Question: Basically I want to achieve is a collection of rectangles right next to each other, that I can control from an array. I can't seem to find any reliable information on something this stupidly simple, as most tutorials take too big a jump for me to find helpful. So far I can't even get it to render the grid, it draws it incredibly large. (For some reason?)
# The Source
'''
#include <cstdlib>
#include <iostream>
#include <GLUT/GLUT.h>
void display();
void resize(int, int);
void timer(int);
#define SCREEN 512
#define REFRESH 30
const int GRID = 8;
/* Main function: GLUT runs as a console application starting at main() */
int main(int argc, char** argv) {
glutInit(&argc, argv); // Initialize GLUT
glutCreateWindow("OpenGL Setup Test"); // Create a window with the given title
glutInitWindowSize(SCREEN, SCREEN); // Set the window's initial width & height
glutTimerFunc(0, timer, 0);
glutInitWindowPosition(0, SCREEN); // Position the window's initial top-left corner
glutDisplayFunc(display); // Register display callback handler for window re-paint
glutInitDisplayMode(GLUT_DOUBLE);
glutReshapeFunc(resize);
glutMainLoop(); // Enter the event-processing loop
return 0;
}
/* Handler for window-repaint event. Call back when the window first appears and
whenever the window needs to be re-painted. */
void display() {
glClearColor(0.0f, 0.0f, 0.0f, 1.0f); // Set background color to black and opaque
glClear(GL_COLOR_BUFFER_BIT); // Clear the color buffer (background)
glMatrixMode(GL_MODELVIEW); // To operate on Model-View matrix
glLoadIdentity();
for(int x=0; x < SCREEN; x+=GRID)
{
for(int y=0; y < SCREEN; y+=GRID)
{
// Draw a Red 1x1 Square centered at origin
glPushMatrix();
glTranslatef((1.0f/x)*GRID, (1.0f/y)*GRID, 0);
//std::cout << (GLfloat)1/x << " : " << (GLfloat)1/y << std::endl;
glBegin(GL_QUADS); // Each set of 4 vertices form a quad
glColor3f(1.0f, 0.0f, 0.0f); // Red
glVertex2f(-1.0f/GRID, -1.0f/GRID); // x, y
glVertex2f( 1.0f/GRID, -1.0f/GRID);
glVertex2f( 1.0f/GRID, 1.0f/GRID);
glVertex2f(-1.0f/GRID, 1.0f/GRID);
glEnd();
glPopMatrix();
}
}
/*glBegin(GL_QUADS); // Each set of 4 vertices form a quad
glColor3f(1.0f, 0.0f, 0.0f); // Red
glVertex2f(-0.005, -0.005); // x, y
glVertex2f( 0.005, -0.005);
glVertex2f( 0.005, 0.005);
glVertex2f(-0.005, 0.005);
glEnd();*/
glFlush(); // Render now
}
/* Called back when timer expired */
void timer(int value) {
glutPostRedisplay(); // Post re-paint request to activate display()
glutTimerFunc(REFRESH, timer, 0); // next Timer call milliseconds later
}
void resize(int width, int height) {
// we ignore the params and do:
glutReshapeWindow( 600, 600);
gluOrtho2D(0, 0, width, height);
glTranslatef(-0.5, -0.5, 0);
glViewport(0, 0, width, height);
glMatrixMode(GL_PROJECTION);
glLoadIdentity();
}
'''
# What It Looks Like

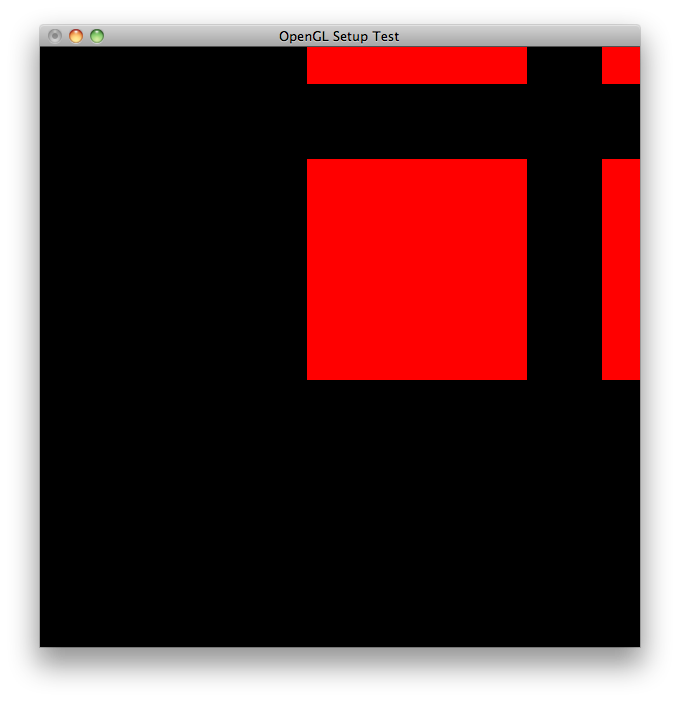
Answer: Let's first define what I believe your values mean, because it seems like you're not using them as you intended:
- 'SCREEN'- 'GRID'
So the number of quads that can fit in each direction is 'SCREEN / GRID'. This value can be calculated once, before the draw loops:
'''
int quadCount = SCREEN / GRID;
'''
The next important part is understanding the OpenGL coordinate system. If you don't apply any transformations (and there's really no need to for your use case), the range of 'x' and 'y' that are mapped to the window is from '-1.0f' to '1.0f'. So to fill the window, the coordinates of all quads need to fill the '[-1.0f, 1.0f]' range in both directions.
Since the range of coordinates you need to produce is '2.0f' (from '-1.0f' to '1.0f'), the width/height of each quad in this coordinate system is '2.0f / quadCount'. I would calculate this value once outside the nested loops:
'''
float quadSize = 2.0f / static_cast<float>(quadCount);
'''
Now, to place the quads at a given position, their size needs to be multiplied by their index. And remember again, that the coordinates start at '(-1.0f, -1.0f)'. So the rendering code could look like this:
'''
glBegin(GL_QUADS);
glColor3f(1.0f, 0.0f, 0.0f);
for (int x = 0; x < quadCount; ++x)
{
float xPos = -1.0f + x * quadSize;
for (int y = 0; y < quadCount; ++y)
{
float yPos = -1.0f + y * quadSize;
glVertex2f(xPos, yPos);
glVertex2f(xPos + quadSize, yPos);
glVertex2f(xPos + quadSize, yPos + quadSize);
glVertex2f(xPos, yPos + quadSize);
}
}
glEnd();
'''